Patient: sex M, age 68
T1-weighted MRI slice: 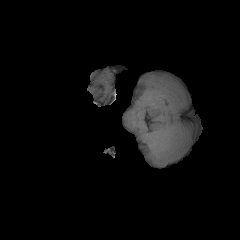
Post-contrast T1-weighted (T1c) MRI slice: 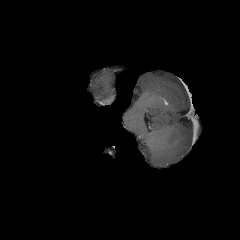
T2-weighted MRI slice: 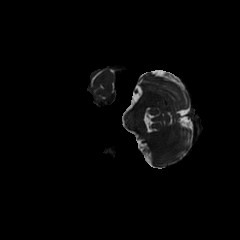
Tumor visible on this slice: no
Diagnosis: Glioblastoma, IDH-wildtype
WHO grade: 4